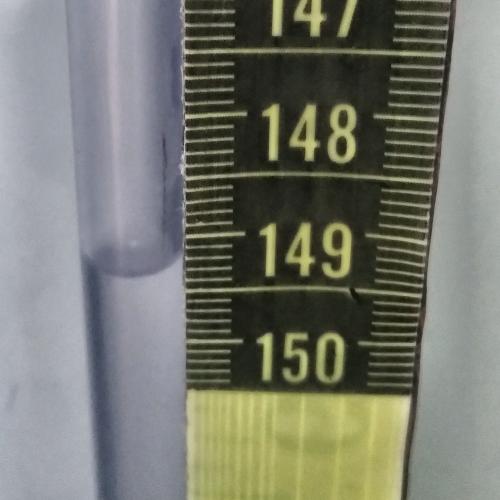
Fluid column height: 149.3 cm